Chest X-ray:
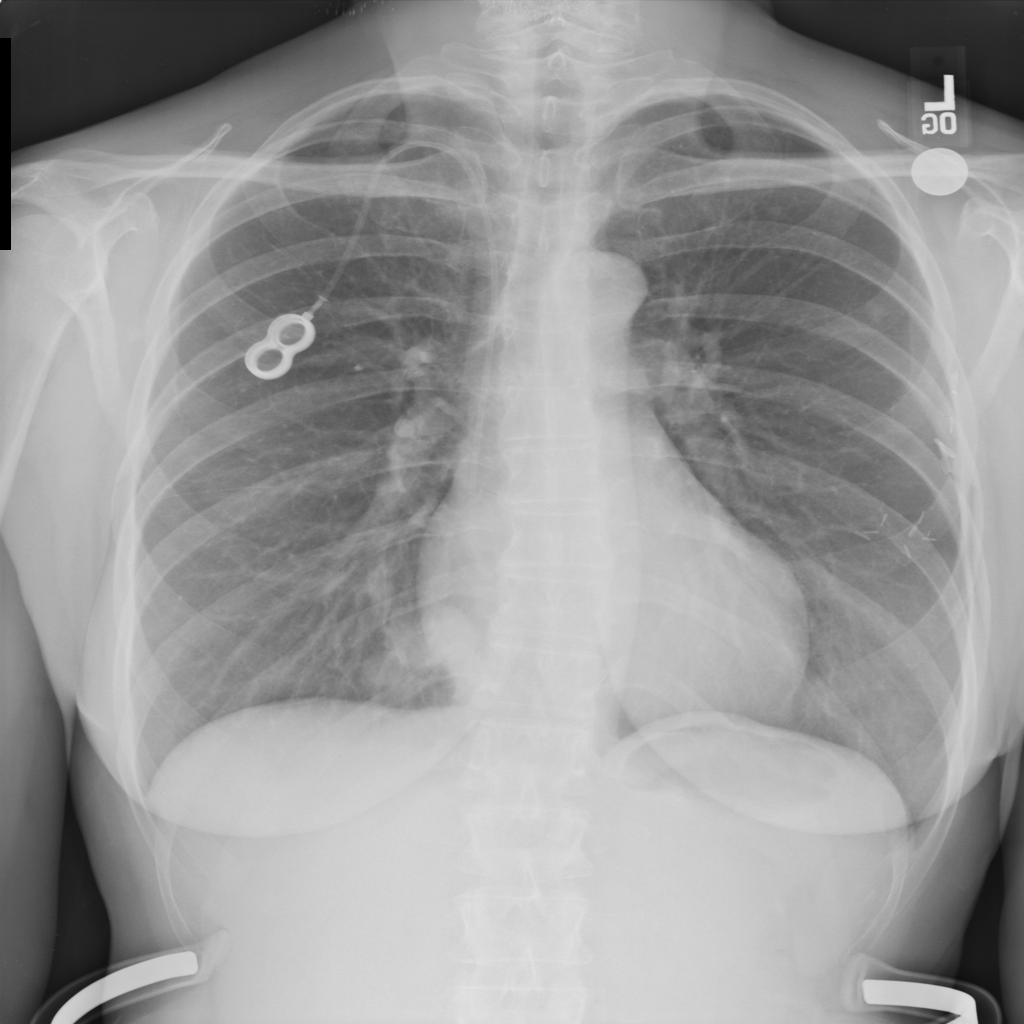
Findings: Diffuse Nodule, Nodule
No abnormal finding: no